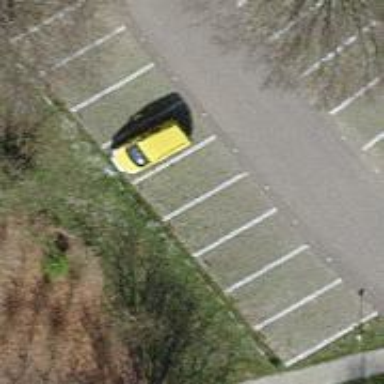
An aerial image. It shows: Street-side parking area.